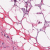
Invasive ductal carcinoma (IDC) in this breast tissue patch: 0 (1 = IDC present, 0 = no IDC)